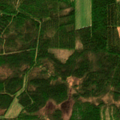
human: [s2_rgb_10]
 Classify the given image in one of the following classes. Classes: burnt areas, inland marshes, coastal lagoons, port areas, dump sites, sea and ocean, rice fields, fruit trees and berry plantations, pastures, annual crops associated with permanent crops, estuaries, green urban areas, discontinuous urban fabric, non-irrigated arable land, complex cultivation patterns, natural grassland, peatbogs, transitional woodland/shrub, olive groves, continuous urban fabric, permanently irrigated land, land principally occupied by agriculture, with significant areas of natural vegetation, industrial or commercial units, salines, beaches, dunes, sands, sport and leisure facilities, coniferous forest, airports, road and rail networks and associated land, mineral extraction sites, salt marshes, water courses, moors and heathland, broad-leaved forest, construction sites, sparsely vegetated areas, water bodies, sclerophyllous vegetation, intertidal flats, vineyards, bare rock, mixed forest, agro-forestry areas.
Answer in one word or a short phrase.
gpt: non-irrigated arable land, coniferous forest, mixed forest, transitional woodland/shrub